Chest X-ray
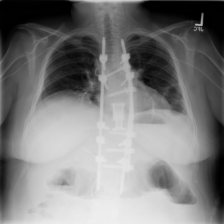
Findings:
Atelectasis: negative
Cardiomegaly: negative
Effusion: negative
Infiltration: negative
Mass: negative
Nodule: negative
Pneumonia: negative
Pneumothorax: negative
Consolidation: negative
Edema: negative
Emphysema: negative
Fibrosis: negative
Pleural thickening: negative
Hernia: negative